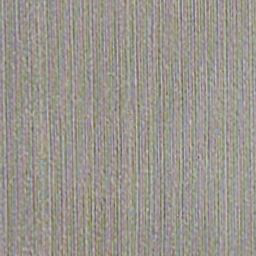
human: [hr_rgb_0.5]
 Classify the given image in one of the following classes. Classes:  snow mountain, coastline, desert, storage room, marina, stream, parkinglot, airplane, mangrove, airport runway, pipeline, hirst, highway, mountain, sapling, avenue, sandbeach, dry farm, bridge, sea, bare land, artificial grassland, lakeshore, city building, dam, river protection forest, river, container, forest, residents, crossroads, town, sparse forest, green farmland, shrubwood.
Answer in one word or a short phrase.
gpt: dry farm